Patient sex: M
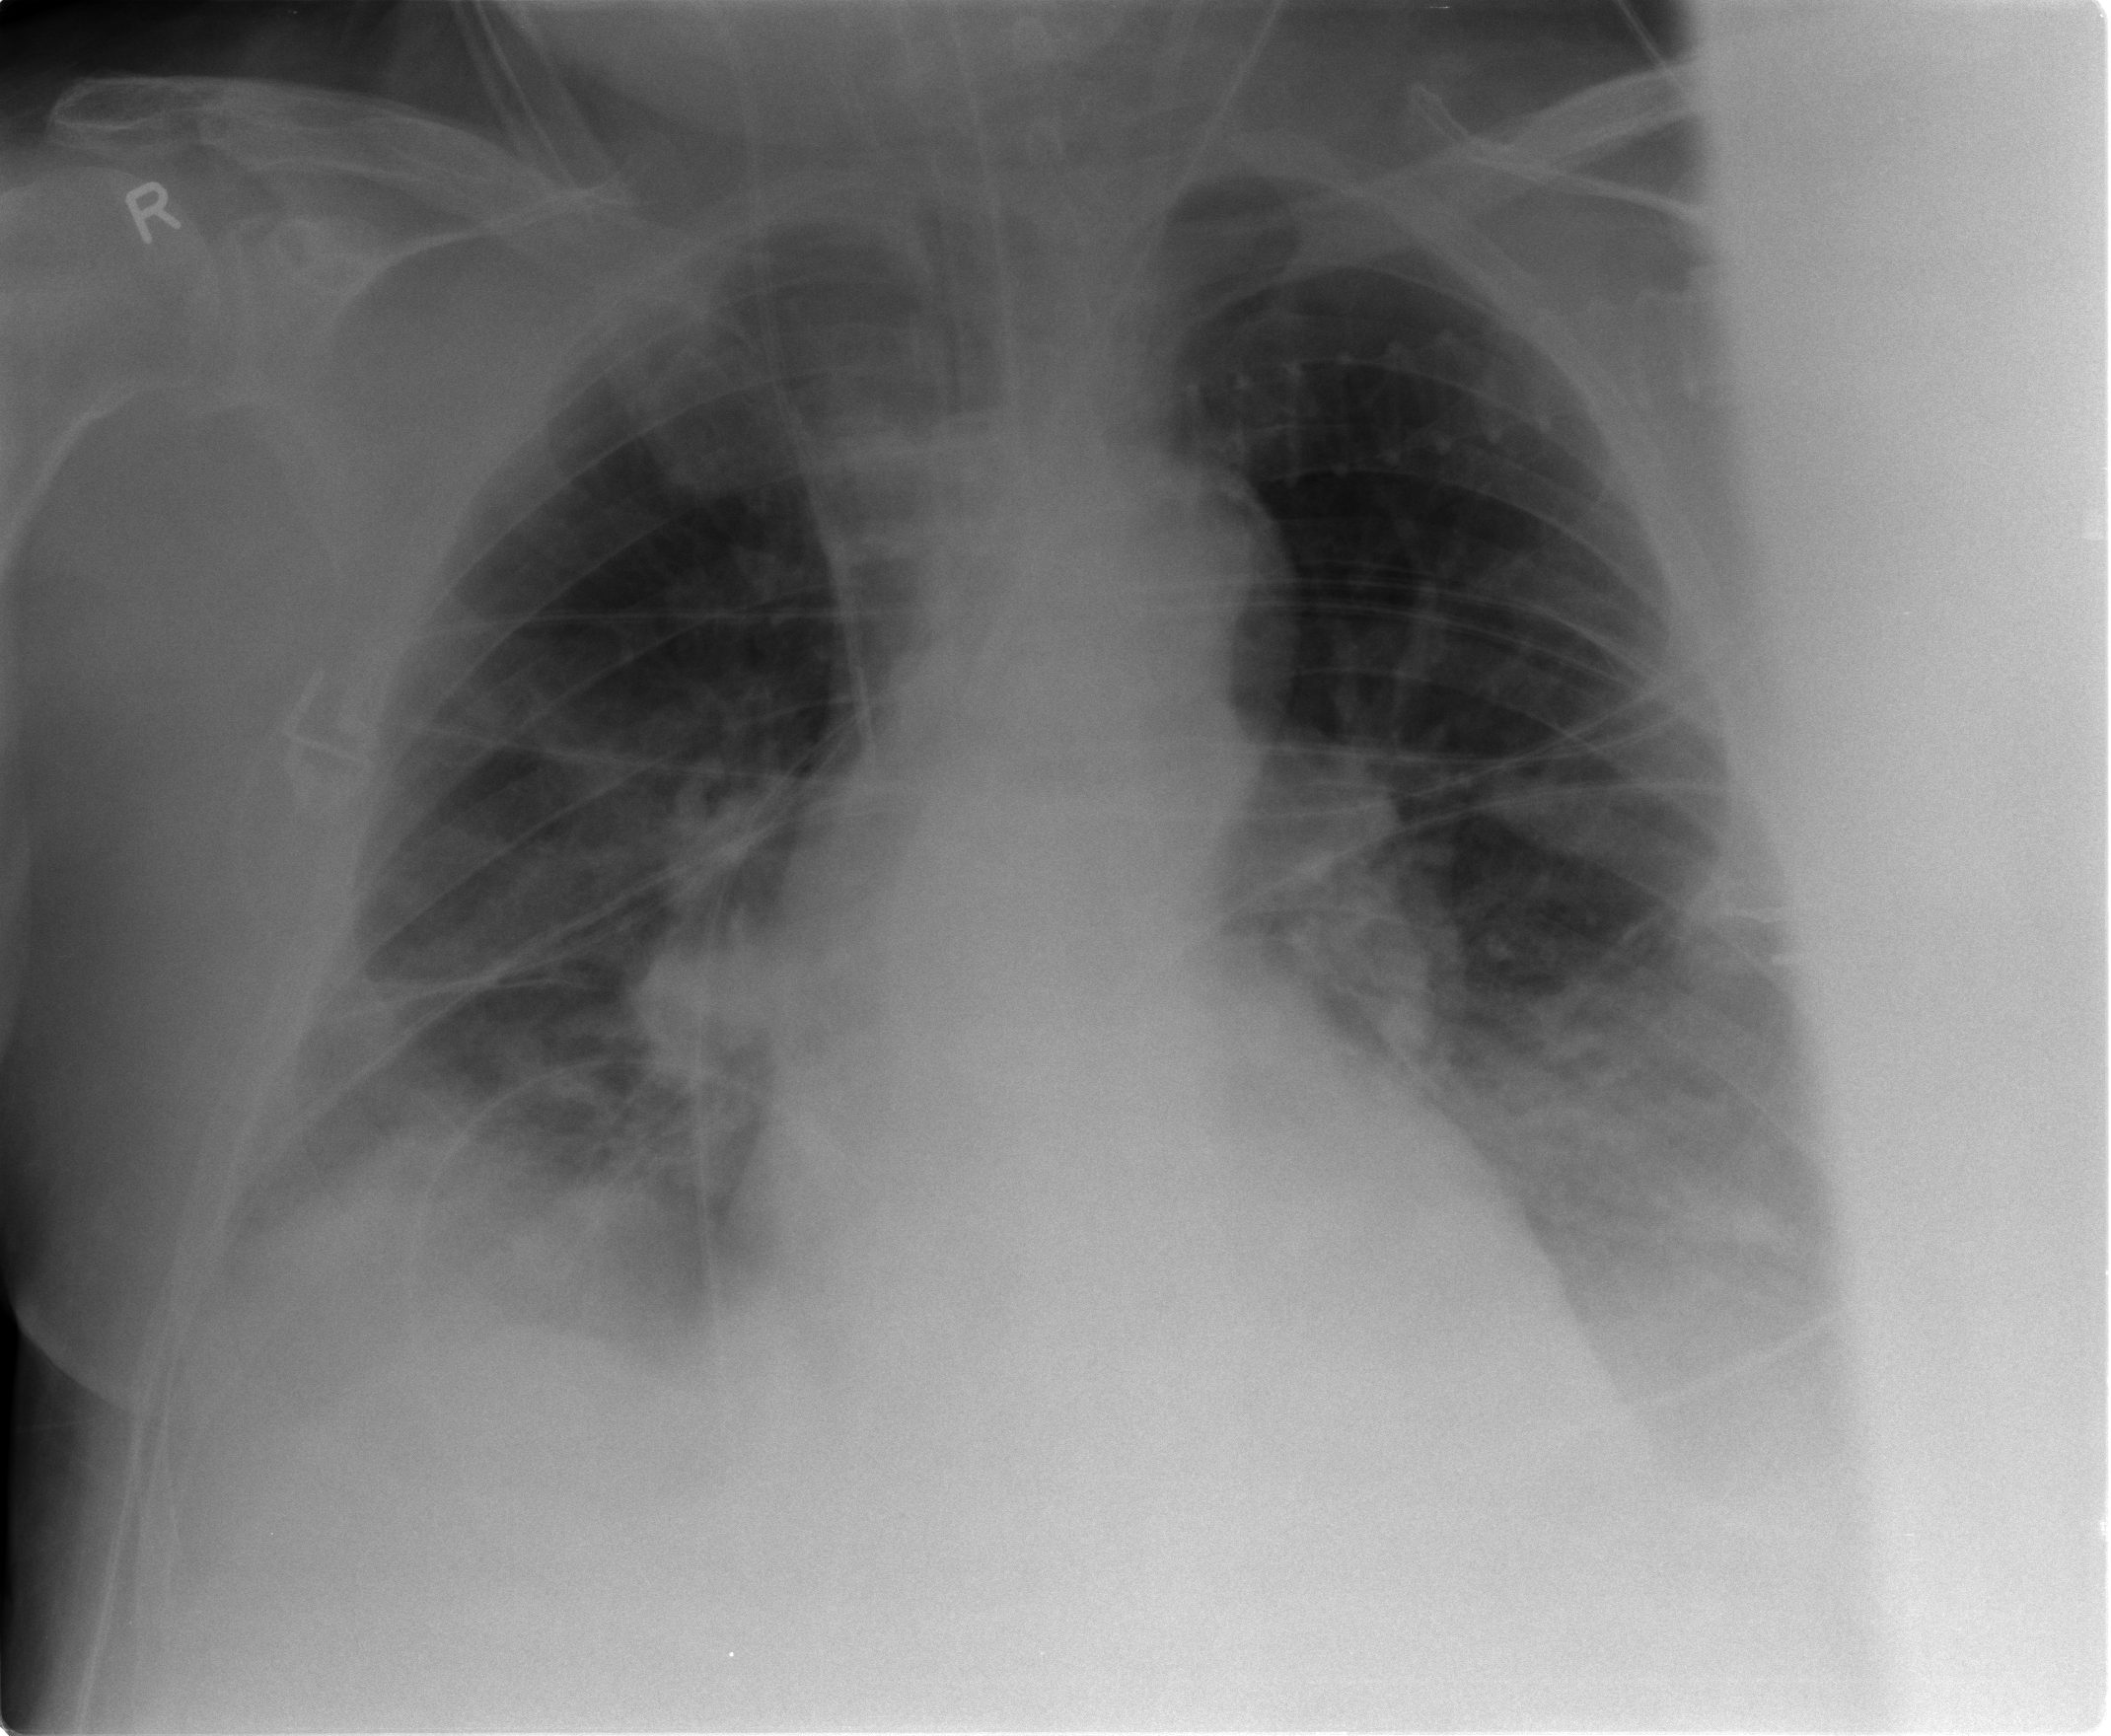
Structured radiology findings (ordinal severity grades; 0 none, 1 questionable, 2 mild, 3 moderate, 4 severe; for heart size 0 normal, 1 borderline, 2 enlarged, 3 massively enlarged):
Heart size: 2
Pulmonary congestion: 2
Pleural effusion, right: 2
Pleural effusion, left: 2
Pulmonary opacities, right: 2
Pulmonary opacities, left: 2
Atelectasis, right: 2
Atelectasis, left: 2